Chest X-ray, PA view. Patient: 51 years old, sex M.
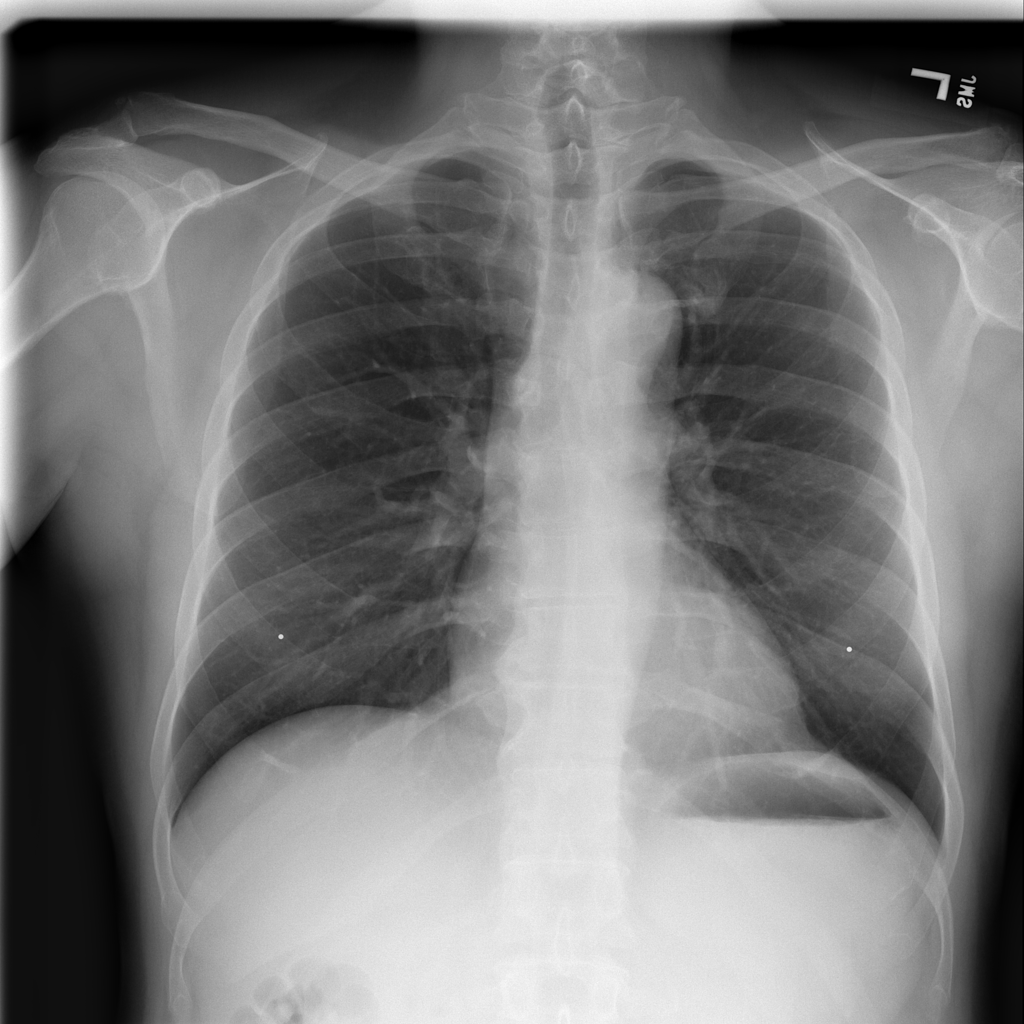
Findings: No Finding